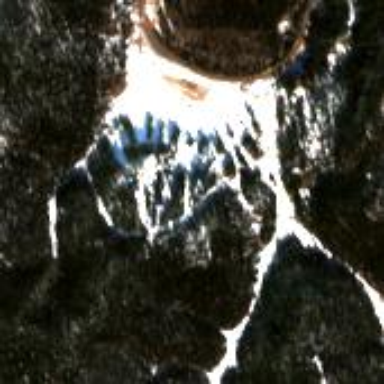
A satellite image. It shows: Area designated for winter sports.